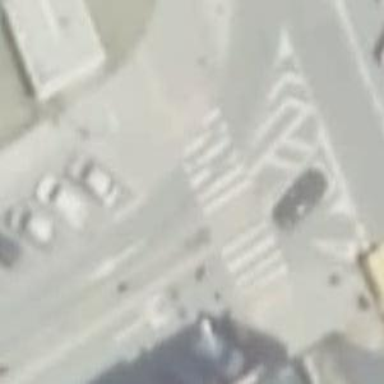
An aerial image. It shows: Uncontrolled zebra crossing on the road.